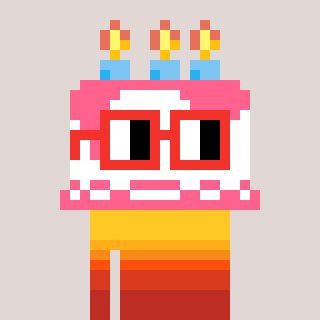
a pixel art character with square red glasses, a cake-shaped head and a rust-colored body on a warm background